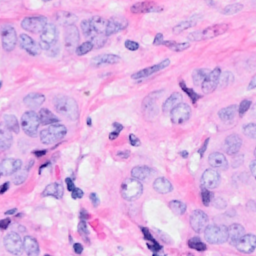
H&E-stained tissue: Breast